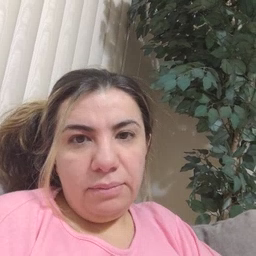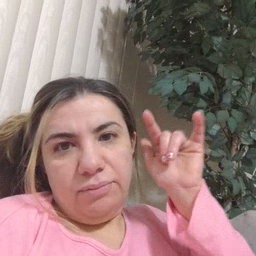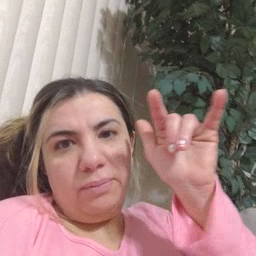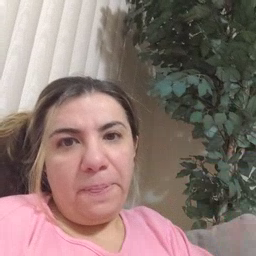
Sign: airplane